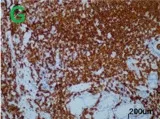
(G) Immunohistochemistry showed positive reactivity for CD79a.
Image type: pathology (immunostaining)